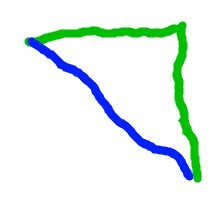
Shape: triangle